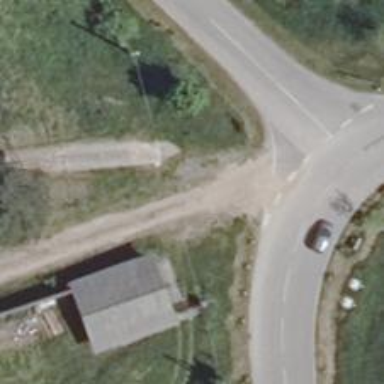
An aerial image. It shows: Emergency access point on the road.